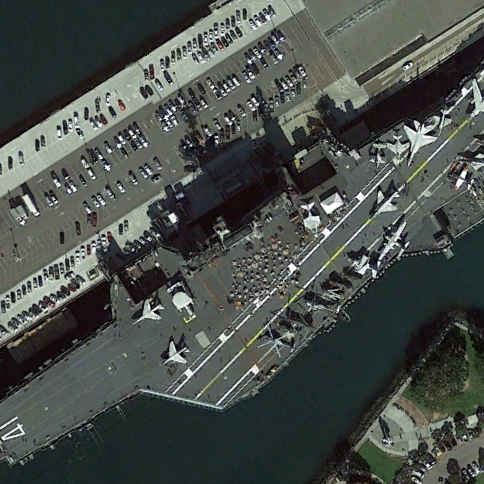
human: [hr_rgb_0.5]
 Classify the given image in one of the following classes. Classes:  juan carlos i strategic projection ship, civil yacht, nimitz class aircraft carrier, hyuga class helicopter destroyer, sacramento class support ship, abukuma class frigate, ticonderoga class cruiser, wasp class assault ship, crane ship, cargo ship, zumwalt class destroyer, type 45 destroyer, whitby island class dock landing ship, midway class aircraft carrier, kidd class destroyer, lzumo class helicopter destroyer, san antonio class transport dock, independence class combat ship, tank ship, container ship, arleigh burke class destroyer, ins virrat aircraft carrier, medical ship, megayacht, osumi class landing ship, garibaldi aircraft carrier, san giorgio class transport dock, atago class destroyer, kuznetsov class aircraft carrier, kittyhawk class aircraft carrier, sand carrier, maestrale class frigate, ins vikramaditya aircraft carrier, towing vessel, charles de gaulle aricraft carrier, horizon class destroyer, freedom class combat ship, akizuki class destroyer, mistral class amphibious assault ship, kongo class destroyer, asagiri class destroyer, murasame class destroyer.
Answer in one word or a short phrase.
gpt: Midway class aircraft carrier